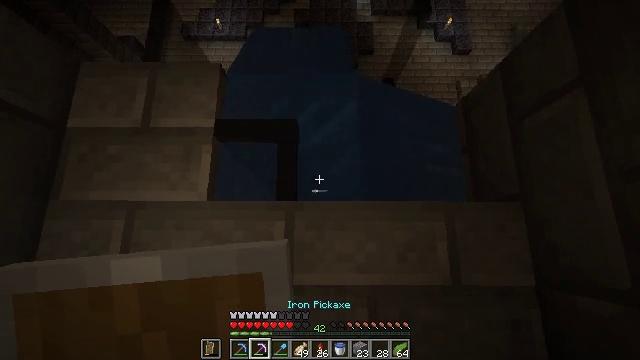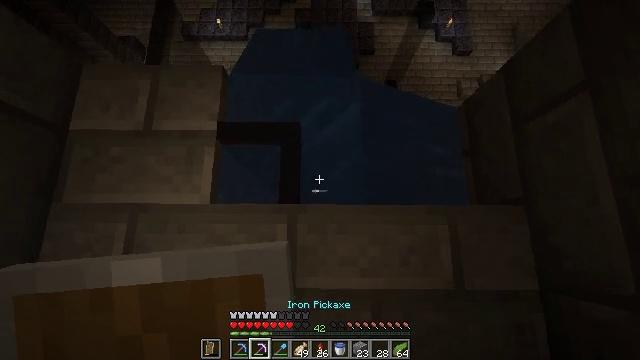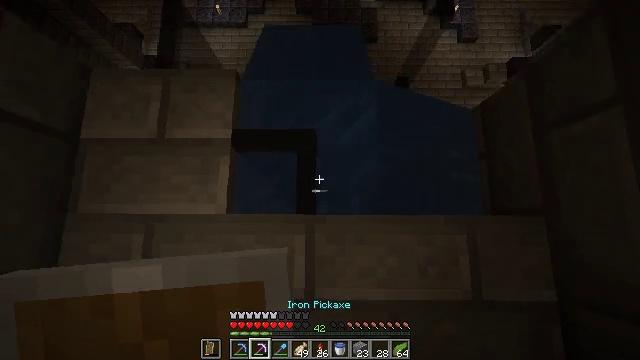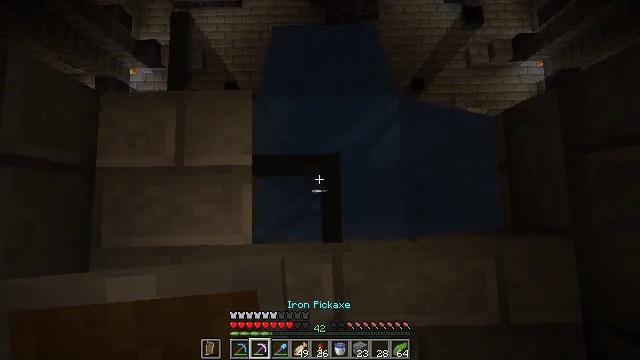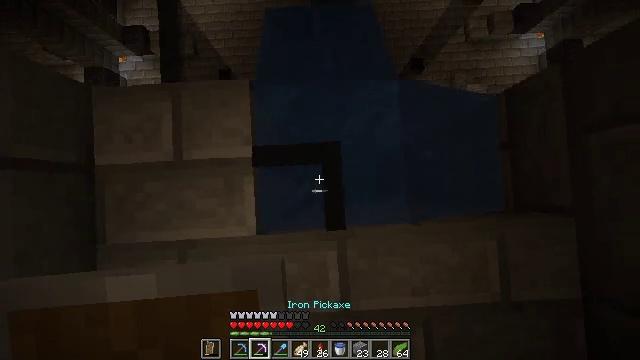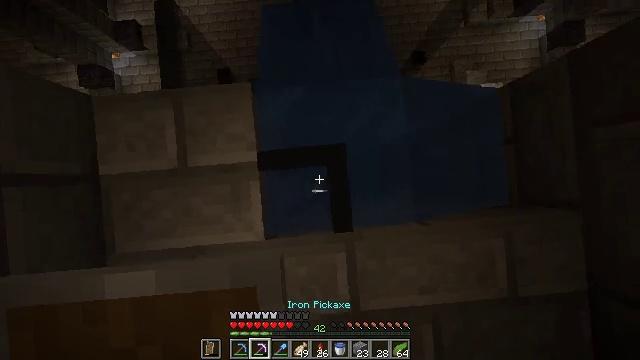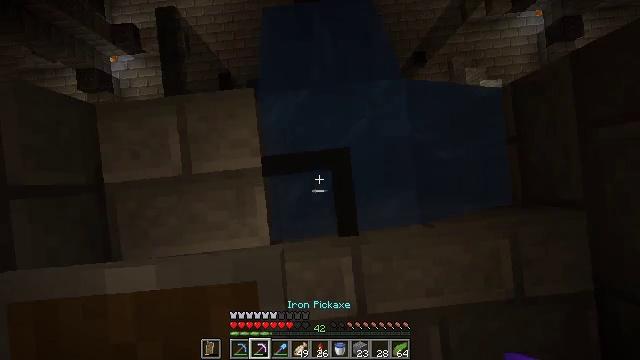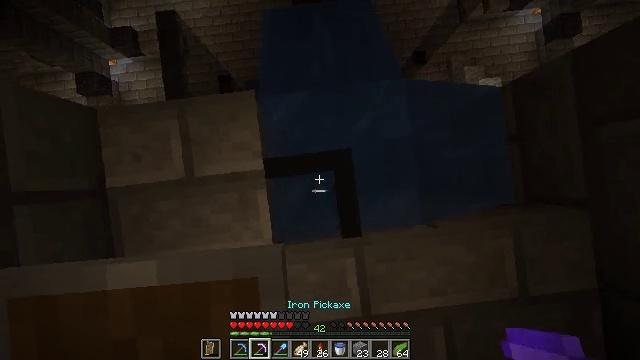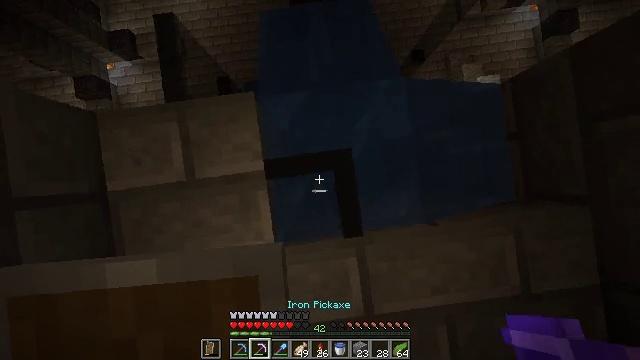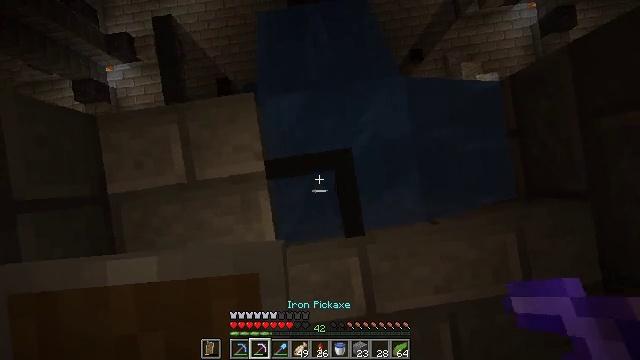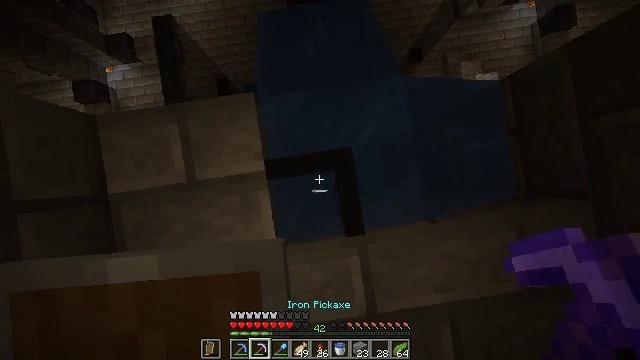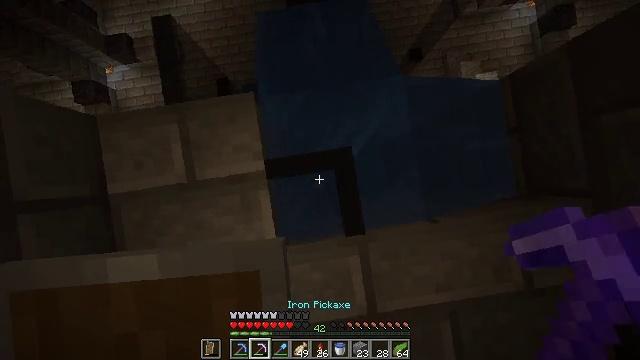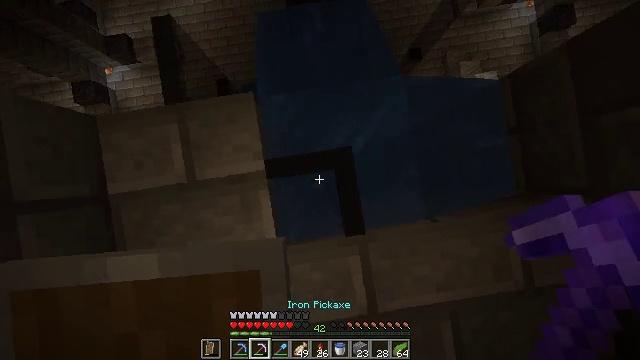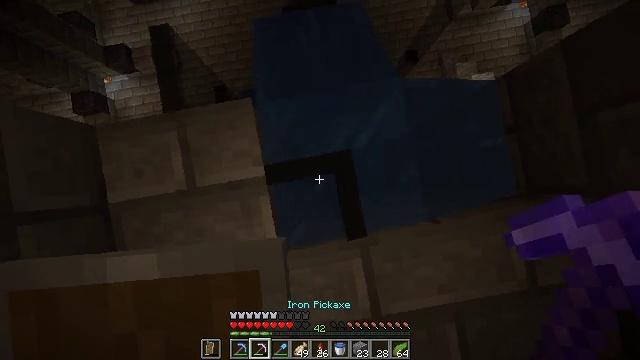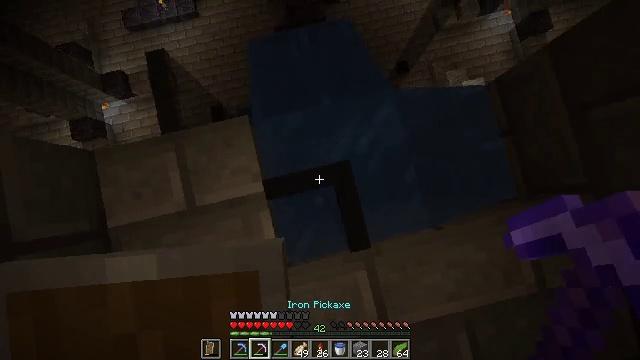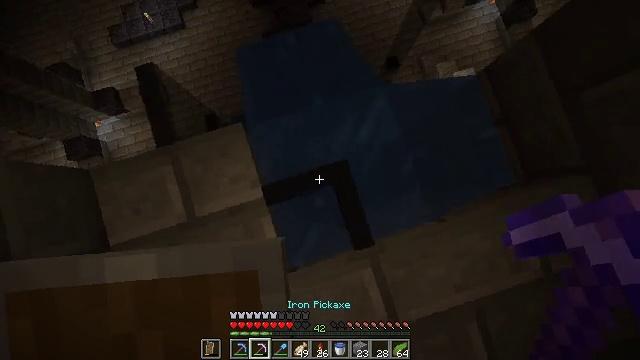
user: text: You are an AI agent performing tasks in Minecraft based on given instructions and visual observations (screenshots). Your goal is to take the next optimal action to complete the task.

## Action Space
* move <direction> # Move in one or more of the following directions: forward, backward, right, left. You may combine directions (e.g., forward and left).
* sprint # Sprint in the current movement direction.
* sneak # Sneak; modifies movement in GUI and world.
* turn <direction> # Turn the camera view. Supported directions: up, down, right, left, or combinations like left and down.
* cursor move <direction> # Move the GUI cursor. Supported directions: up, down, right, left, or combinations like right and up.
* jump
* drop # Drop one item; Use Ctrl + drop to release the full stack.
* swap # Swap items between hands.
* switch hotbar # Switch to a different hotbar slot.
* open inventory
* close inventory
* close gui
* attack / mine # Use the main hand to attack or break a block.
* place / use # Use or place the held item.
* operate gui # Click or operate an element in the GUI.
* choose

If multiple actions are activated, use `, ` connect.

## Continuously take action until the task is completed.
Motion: motion action
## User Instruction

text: Remove the black stained glass pane from a structure.
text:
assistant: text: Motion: move forward and move left
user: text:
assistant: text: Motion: move forward and move left, turn down
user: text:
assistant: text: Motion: move forward, turn right and down
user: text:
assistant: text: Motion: turn right and down
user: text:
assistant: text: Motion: turn right and down
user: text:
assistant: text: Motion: turn right and down
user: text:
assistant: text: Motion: no_op
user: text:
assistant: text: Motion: no_op
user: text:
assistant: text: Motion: no_op
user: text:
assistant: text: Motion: no_op
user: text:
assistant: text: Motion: no_op
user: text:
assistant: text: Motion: no_op
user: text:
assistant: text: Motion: turn right
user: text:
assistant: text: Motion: turn right and up
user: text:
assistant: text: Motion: turn right
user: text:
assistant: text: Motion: turn right
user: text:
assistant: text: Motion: turn right
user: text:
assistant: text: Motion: turn right
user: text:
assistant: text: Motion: turn right
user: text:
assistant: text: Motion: turn right
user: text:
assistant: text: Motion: turn right
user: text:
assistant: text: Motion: turn right
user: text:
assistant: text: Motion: attack / mine
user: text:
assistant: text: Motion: attack / mine
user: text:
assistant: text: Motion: attack / mine
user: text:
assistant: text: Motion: turn left, attack / mine
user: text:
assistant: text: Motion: attack / mine
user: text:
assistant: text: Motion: attack / mine
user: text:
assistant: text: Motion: attack / mine
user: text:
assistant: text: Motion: attack / mine